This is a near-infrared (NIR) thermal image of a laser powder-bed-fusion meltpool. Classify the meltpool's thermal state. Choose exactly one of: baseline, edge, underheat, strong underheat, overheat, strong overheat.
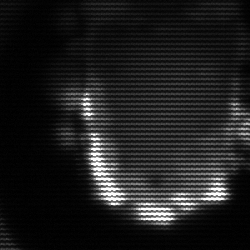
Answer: baseline